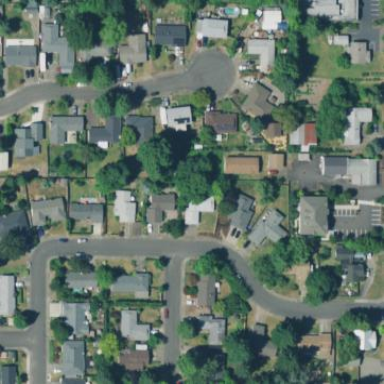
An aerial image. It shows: Residential area composed of single-family homes.